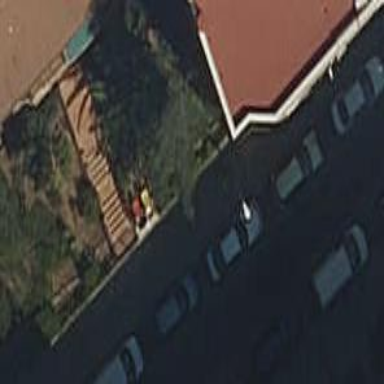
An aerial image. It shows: Building with garden area separated by kerb.